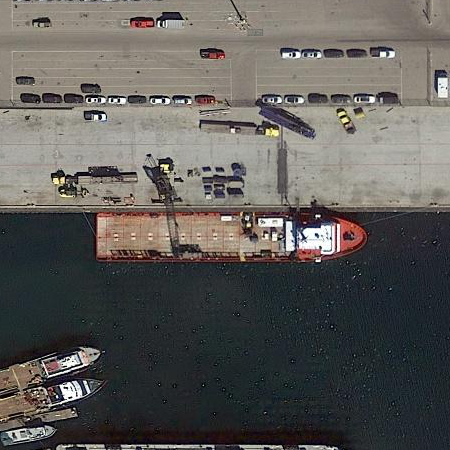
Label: civil